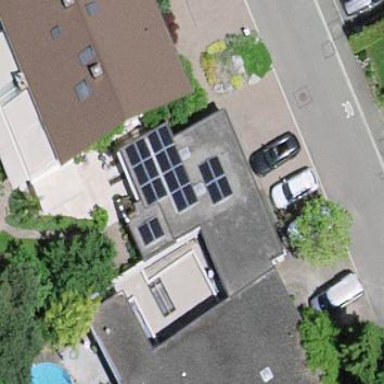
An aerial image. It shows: Garage building.